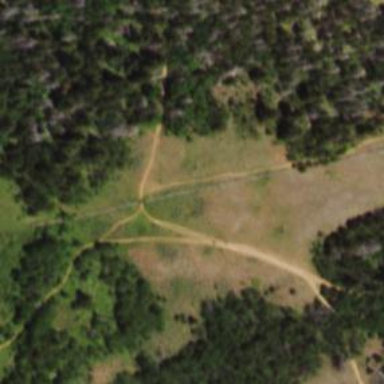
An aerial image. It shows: Backcountry path with no specific grooming.